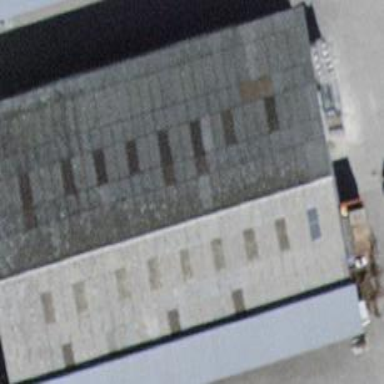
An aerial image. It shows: Industrial building.